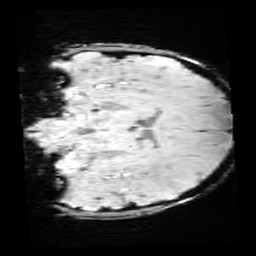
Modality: SWI
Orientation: coronal
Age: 9
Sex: female
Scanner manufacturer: siemens
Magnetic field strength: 3 T
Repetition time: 0.027 s
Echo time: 0.02 s